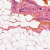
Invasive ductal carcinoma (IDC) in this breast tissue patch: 0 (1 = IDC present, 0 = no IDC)